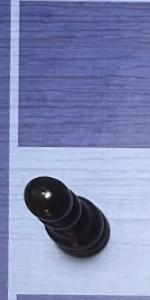
Label: Pawn_Black